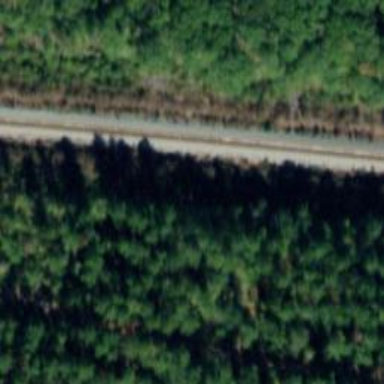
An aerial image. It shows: Railway track.